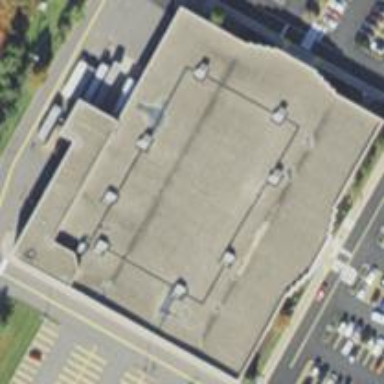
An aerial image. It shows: Department store building.